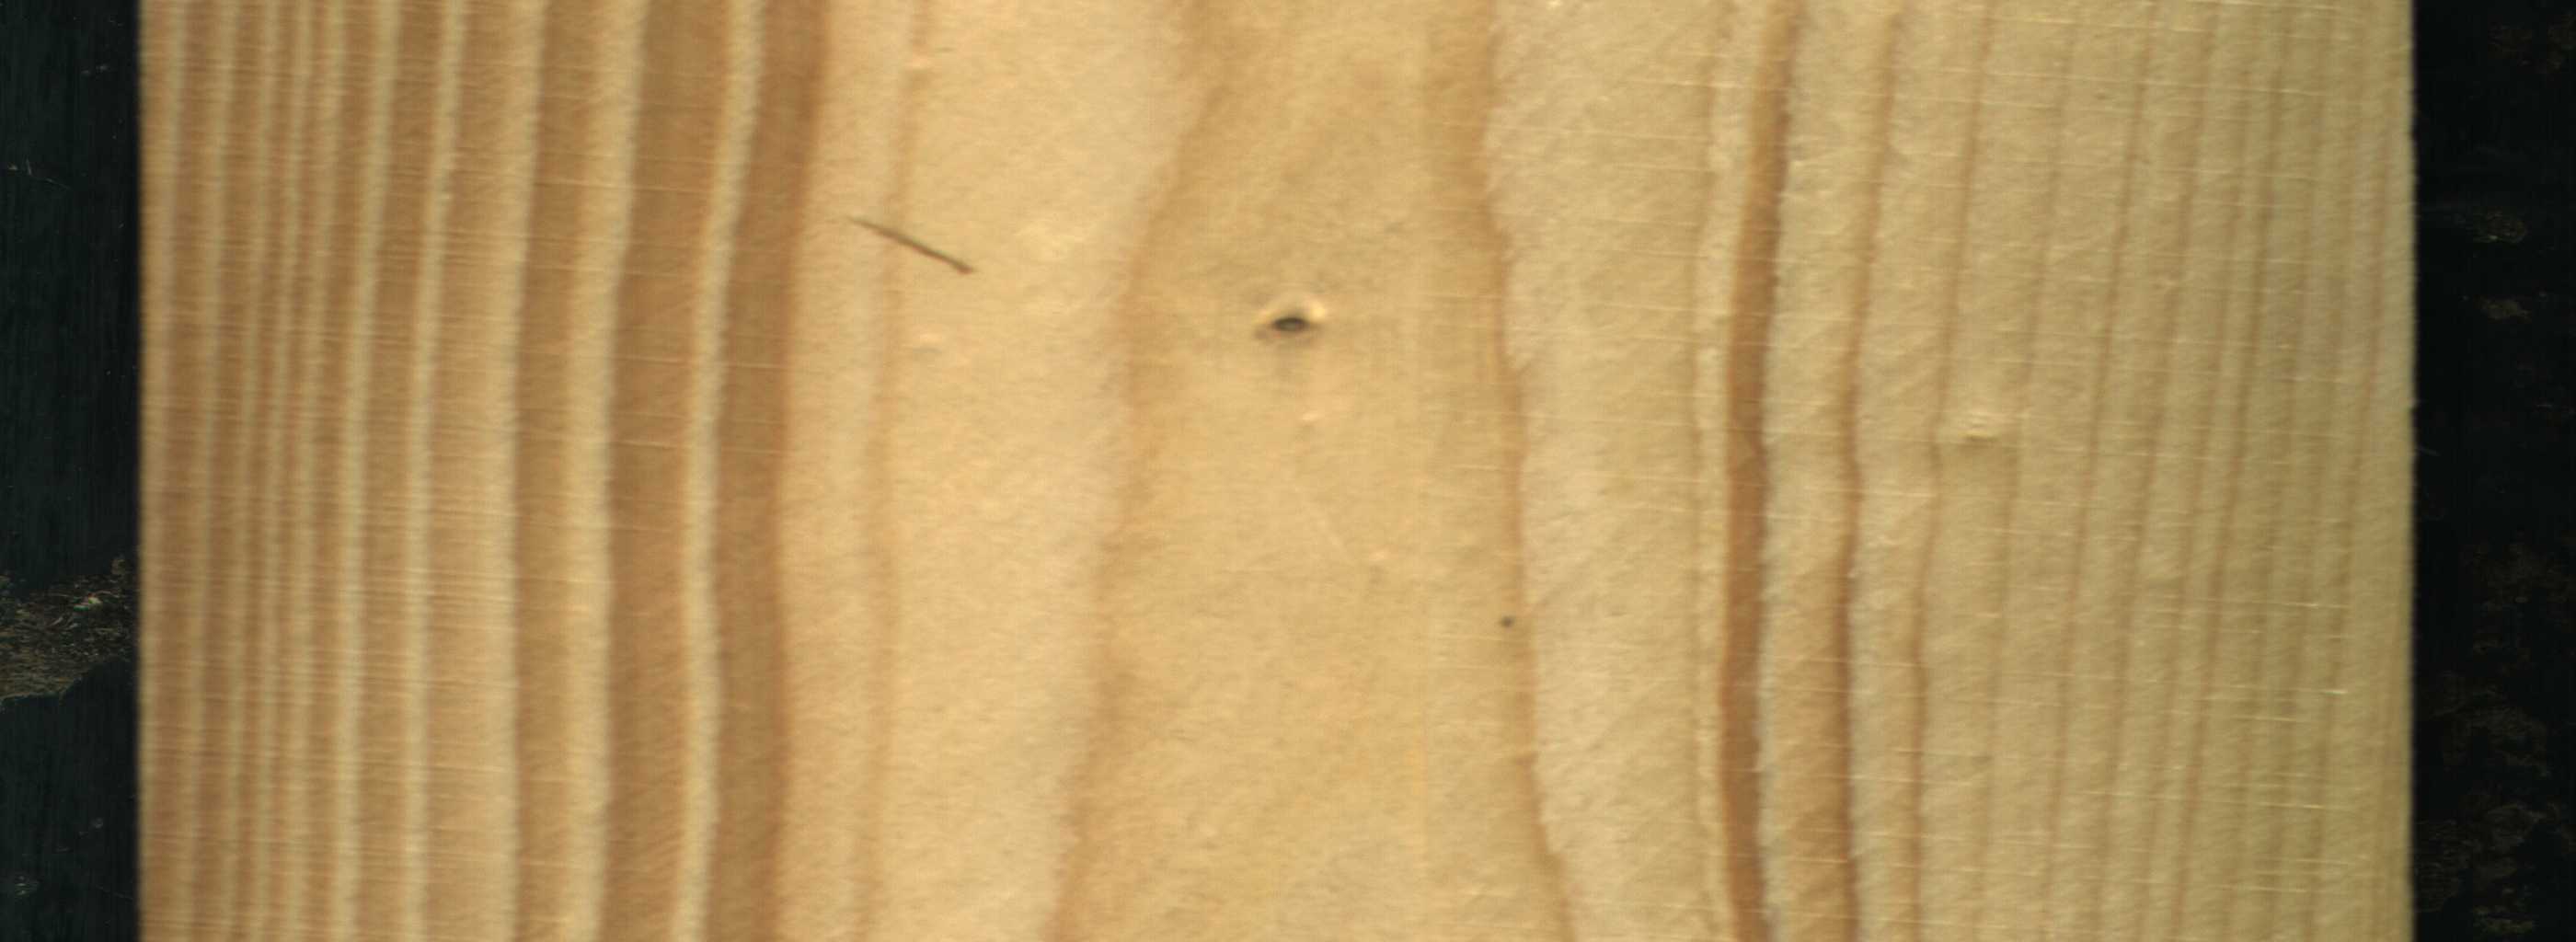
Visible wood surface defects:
Quartzity
Quartzity
Live_Knot